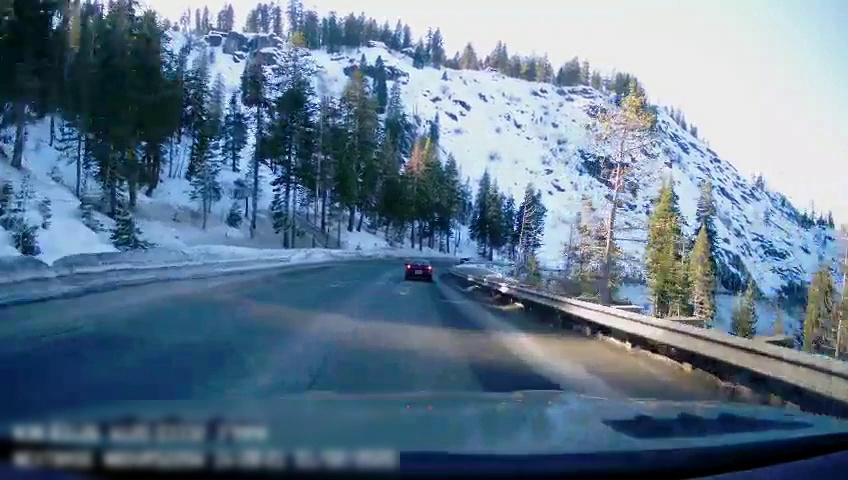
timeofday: Day
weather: Sunny
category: Drivable Space
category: Vehicles | Car